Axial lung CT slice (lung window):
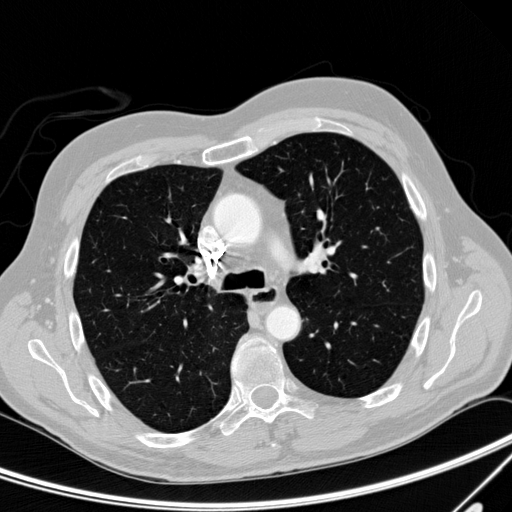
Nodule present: no